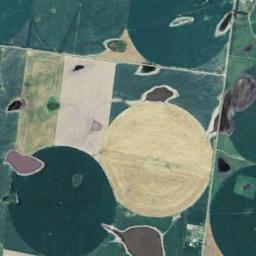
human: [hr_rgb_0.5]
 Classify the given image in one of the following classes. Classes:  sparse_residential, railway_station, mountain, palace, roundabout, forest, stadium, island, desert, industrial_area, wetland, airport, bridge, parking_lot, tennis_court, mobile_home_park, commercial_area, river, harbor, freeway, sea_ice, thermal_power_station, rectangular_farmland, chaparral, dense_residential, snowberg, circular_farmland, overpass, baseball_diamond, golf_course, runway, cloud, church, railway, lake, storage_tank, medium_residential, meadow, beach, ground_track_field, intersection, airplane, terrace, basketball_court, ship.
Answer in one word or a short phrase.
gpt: circular_farmland